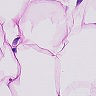
Metastatic tissue present: no